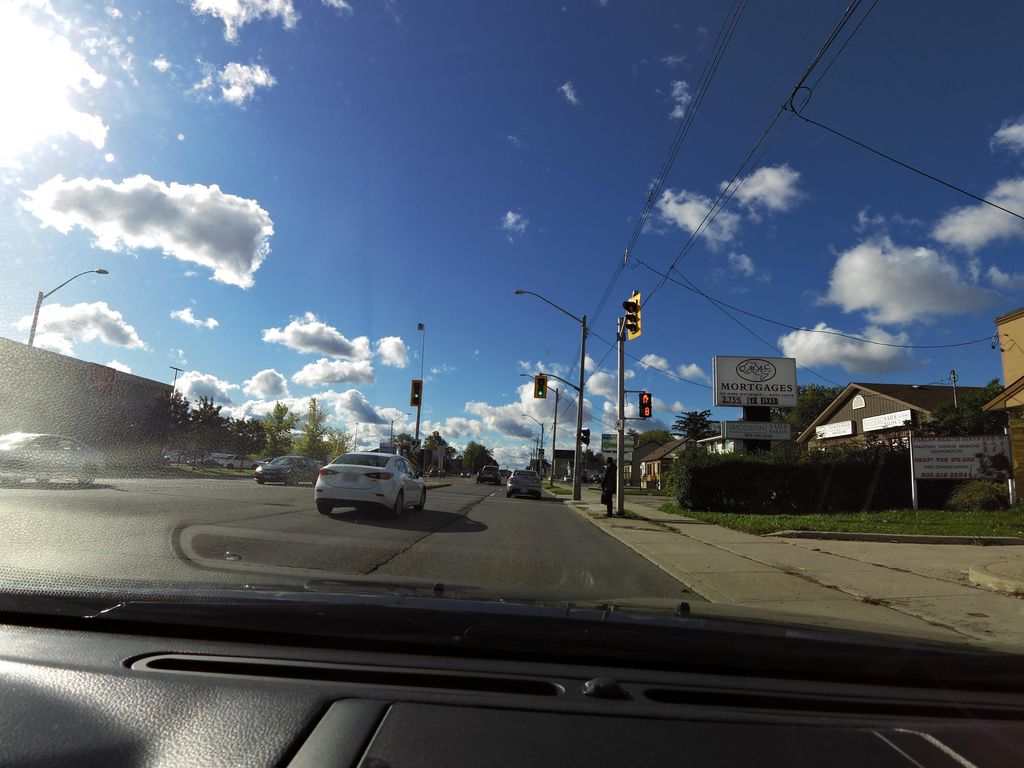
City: hamilton